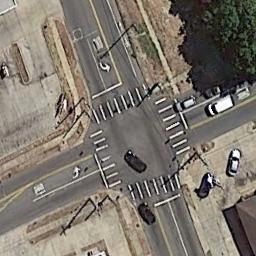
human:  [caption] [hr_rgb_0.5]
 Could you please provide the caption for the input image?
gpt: An intersection with sparse traffic is between some clearings .

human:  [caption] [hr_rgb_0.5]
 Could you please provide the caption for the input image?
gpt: There are several moving vehicles on the road at the intersection, And there are some trees around the intersection .

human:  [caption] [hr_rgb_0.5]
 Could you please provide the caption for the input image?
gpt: There are some cars at the intersection .

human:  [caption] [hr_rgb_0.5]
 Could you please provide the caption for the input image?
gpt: There are a few cars at the intersection .

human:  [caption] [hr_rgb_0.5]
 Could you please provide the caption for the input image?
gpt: There are some green trees and empty land beside the intersection .